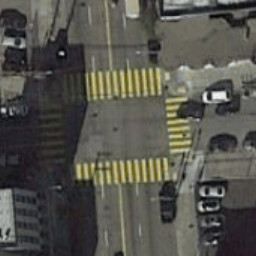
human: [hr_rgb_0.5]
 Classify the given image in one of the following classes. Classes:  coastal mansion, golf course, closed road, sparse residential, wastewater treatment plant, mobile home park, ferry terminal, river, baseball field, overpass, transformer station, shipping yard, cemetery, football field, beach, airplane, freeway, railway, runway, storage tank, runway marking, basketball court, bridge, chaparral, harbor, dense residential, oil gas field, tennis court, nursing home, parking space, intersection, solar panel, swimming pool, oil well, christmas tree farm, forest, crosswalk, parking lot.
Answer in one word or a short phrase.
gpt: crosswalk